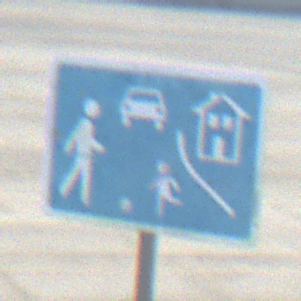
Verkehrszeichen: BeginnVerkehrsberuhigterBereich
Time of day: SunriseSunset
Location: Outdoor (Urban)
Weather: Clear
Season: NotSpecified
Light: Natural